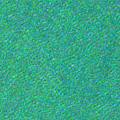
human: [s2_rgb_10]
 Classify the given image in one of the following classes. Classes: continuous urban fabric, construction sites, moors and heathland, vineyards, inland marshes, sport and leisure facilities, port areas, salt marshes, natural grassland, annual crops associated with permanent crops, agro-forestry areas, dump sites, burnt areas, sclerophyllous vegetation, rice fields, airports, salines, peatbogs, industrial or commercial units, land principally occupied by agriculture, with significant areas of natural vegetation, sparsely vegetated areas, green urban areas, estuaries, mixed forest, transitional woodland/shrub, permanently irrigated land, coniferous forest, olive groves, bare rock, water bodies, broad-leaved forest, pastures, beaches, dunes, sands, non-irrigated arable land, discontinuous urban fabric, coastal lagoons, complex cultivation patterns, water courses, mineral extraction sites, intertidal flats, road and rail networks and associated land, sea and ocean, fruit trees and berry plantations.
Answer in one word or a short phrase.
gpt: sea and ocean